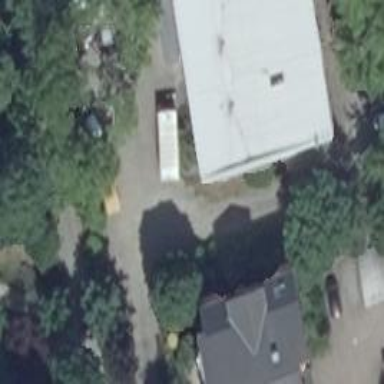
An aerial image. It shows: Concrete driveway with concrete plates.